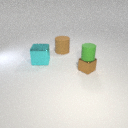
small brown metal cube in front of large brown rubber cylinder